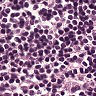
Metastatic tissue present: no